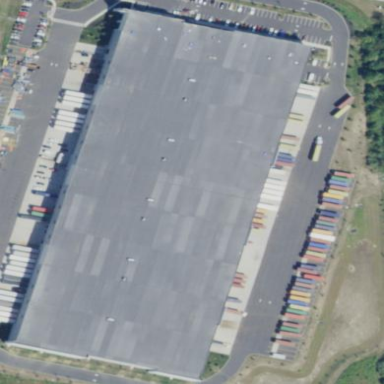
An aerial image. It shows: Warehouse building.